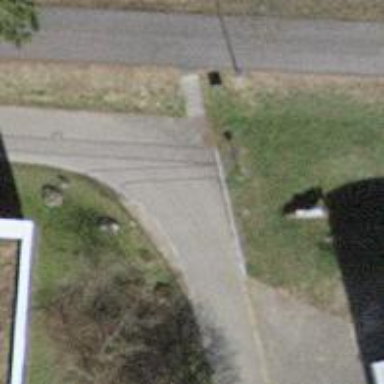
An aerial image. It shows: Bollard barrier.